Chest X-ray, PA view. Patient: 70 years old, sex M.
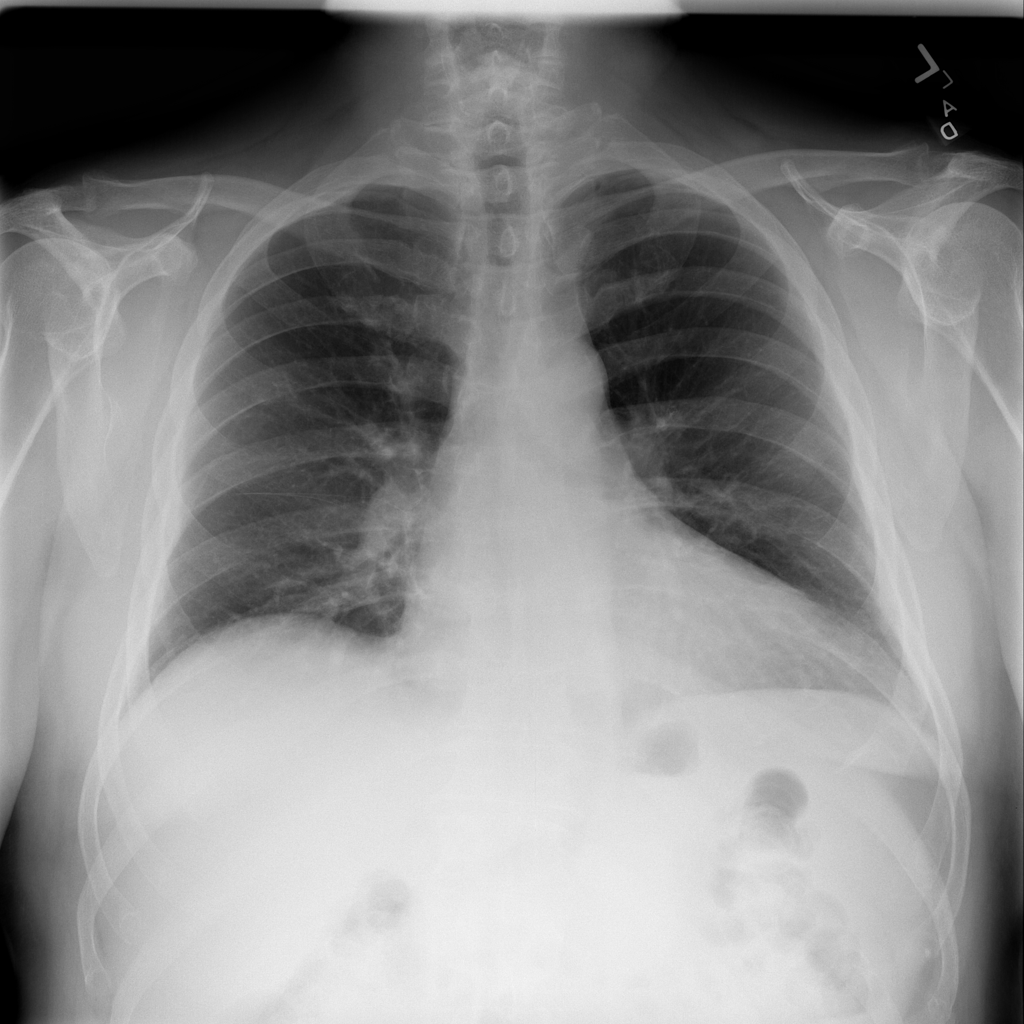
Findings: No Finding